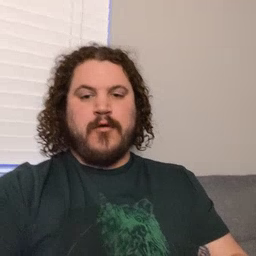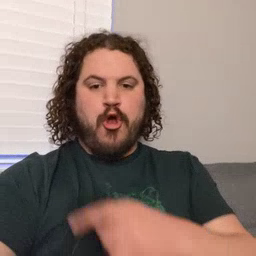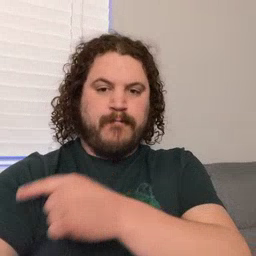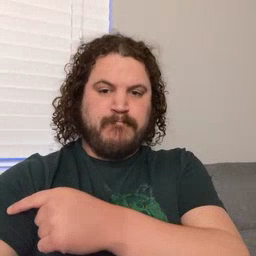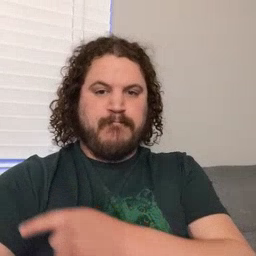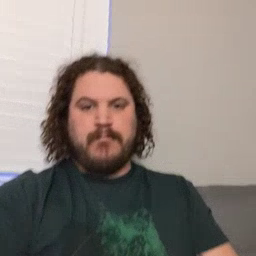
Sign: arm